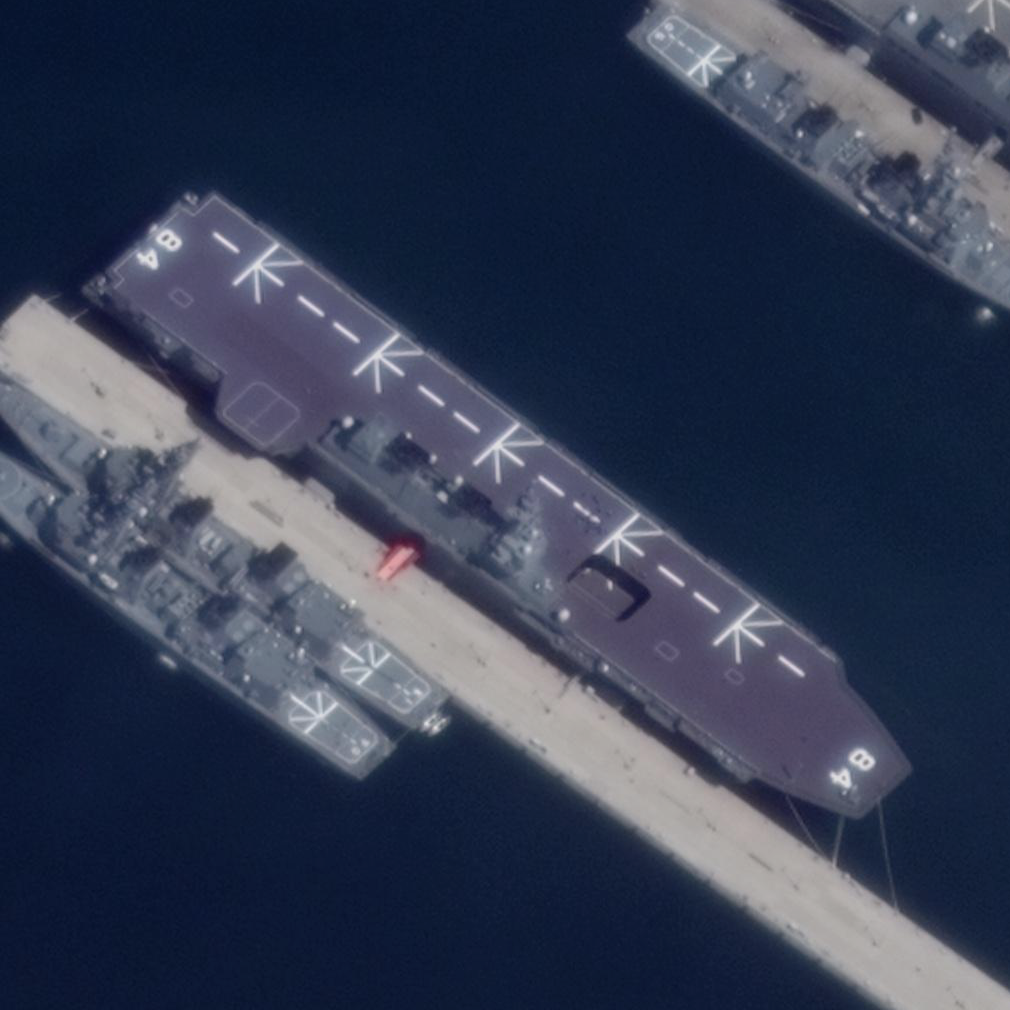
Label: assault